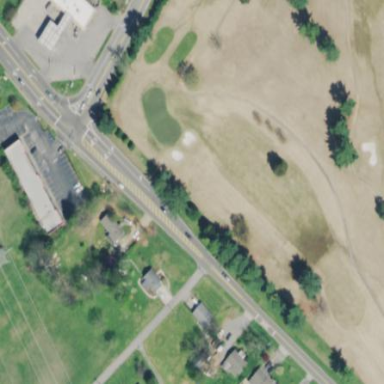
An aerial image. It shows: Grassy area designated as golf fairway.